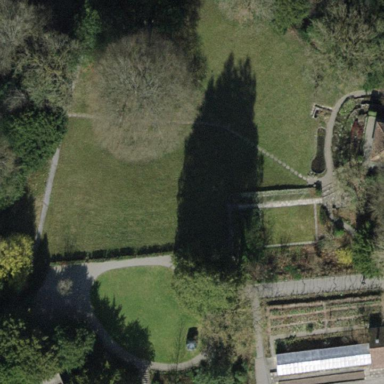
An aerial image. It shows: Lovely park for leisure and relaxation.